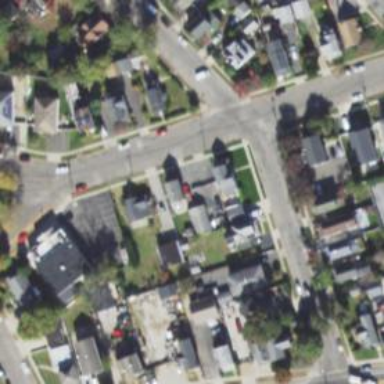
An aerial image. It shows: Sidewalk.